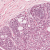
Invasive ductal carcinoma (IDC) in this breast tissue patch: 0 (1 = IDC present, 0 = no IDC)